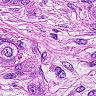
Metastatic tissue present: yes